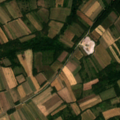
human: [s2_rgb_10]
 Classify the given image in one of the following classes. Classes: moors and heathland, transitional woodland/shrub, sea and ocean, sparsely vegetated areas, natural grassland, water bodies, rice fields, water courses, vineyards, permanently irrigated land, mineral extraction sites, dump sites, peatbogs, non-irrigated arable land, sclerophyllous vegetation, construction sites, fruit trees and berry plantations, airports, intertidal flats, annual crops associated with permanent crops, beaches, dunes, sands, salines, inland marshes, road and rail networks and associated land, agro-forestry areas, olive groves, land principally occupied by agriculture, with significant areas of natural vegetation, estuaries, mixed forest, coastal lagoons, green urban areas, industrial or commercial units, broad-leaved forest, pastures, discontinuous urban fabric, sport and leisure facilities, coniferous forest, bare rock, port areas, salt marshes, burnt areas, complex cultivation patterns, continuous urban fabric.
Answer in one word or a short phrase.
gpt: non-irrigated arable land, complex cultivation patterns, land principally occupied by agriculture, with significant areas of natural vegetation, broad-leaved forest